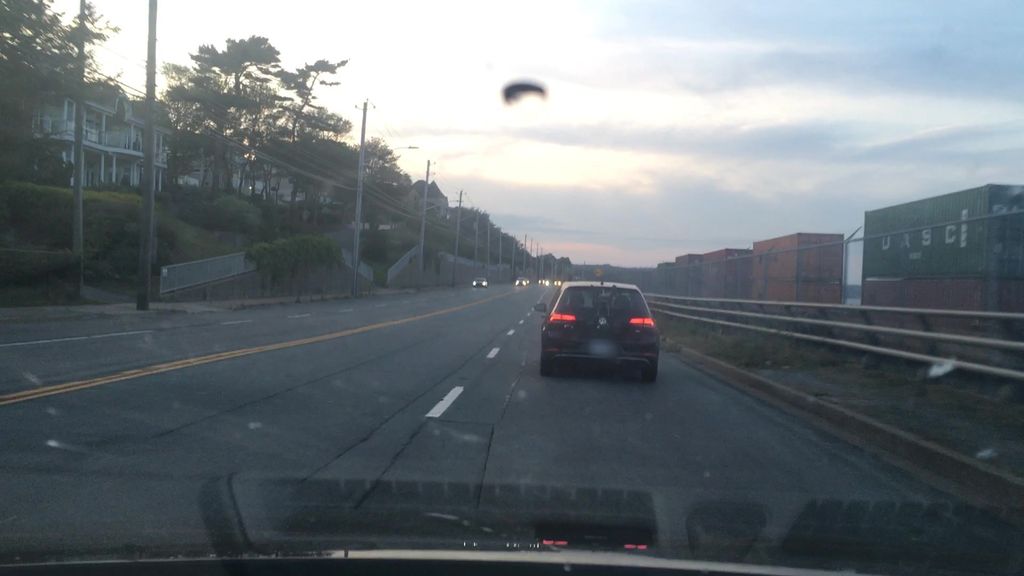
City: halifax